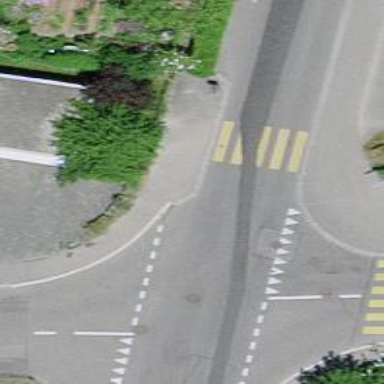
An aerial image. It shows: Zebra crossing on the road.